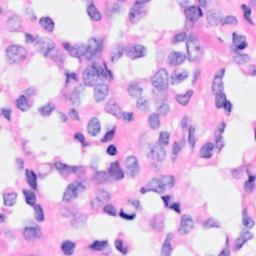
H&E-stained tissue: Breast